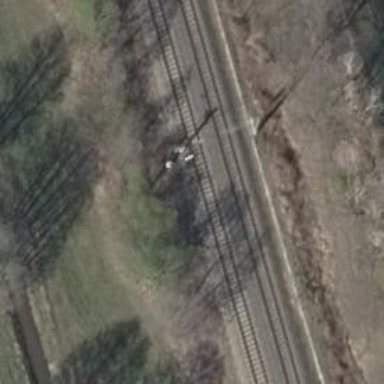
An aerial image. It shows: Railway signal.